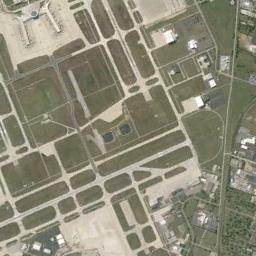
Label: airport